Question: I have been able to remove almost all errors except these 5 errors in this C program (too long to paste so providing link).
<URL>
The errors I receive are as follows:

I am using the following libraries:
'''
#include <graphics.h>
#include <stdlib.h>
#include <stdio.h>
#include <dos.h>
#include <conio.h>
'''
What could be the issue?
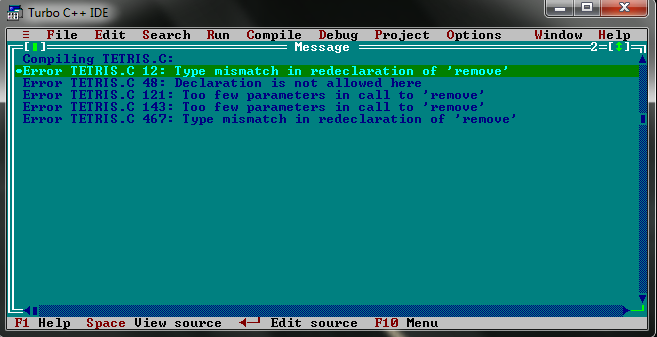
Answer: you are redefining the function 'remove' that is already declared in
'''
#include <stdio.h>
'''
changing the name of your function to (for example) 'void myremove()' will probably solve your problem.